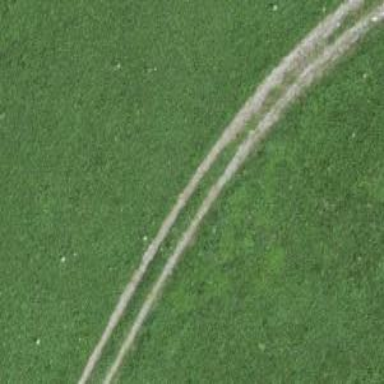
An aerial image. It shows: Grassy track with grade 5 track type.